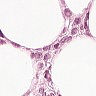
Metastatic tissue present: yes